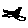
Label: bird